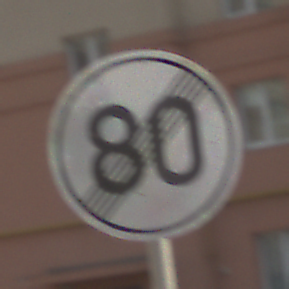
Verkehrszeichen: EndeGeschwindigkeit80
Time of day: MorningAfternoon
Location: Outdoor (Urban)
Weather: PartlyCloudy
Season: NotSpecified
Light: Natural